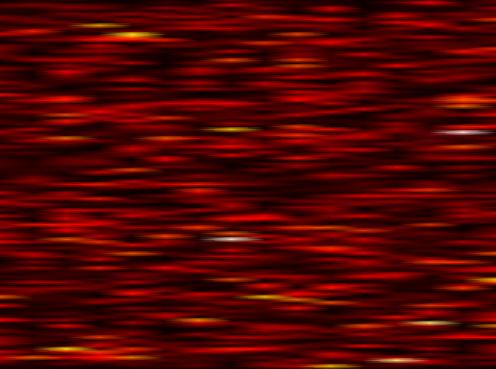
Label: OFDM